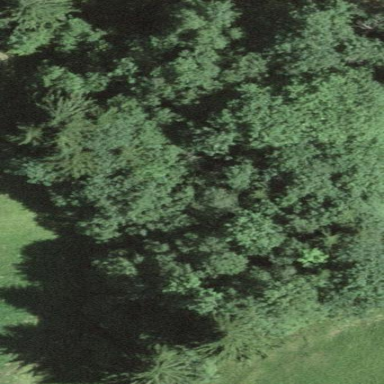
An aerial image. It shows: Forest area.